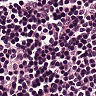
Metastatic tissue present: no